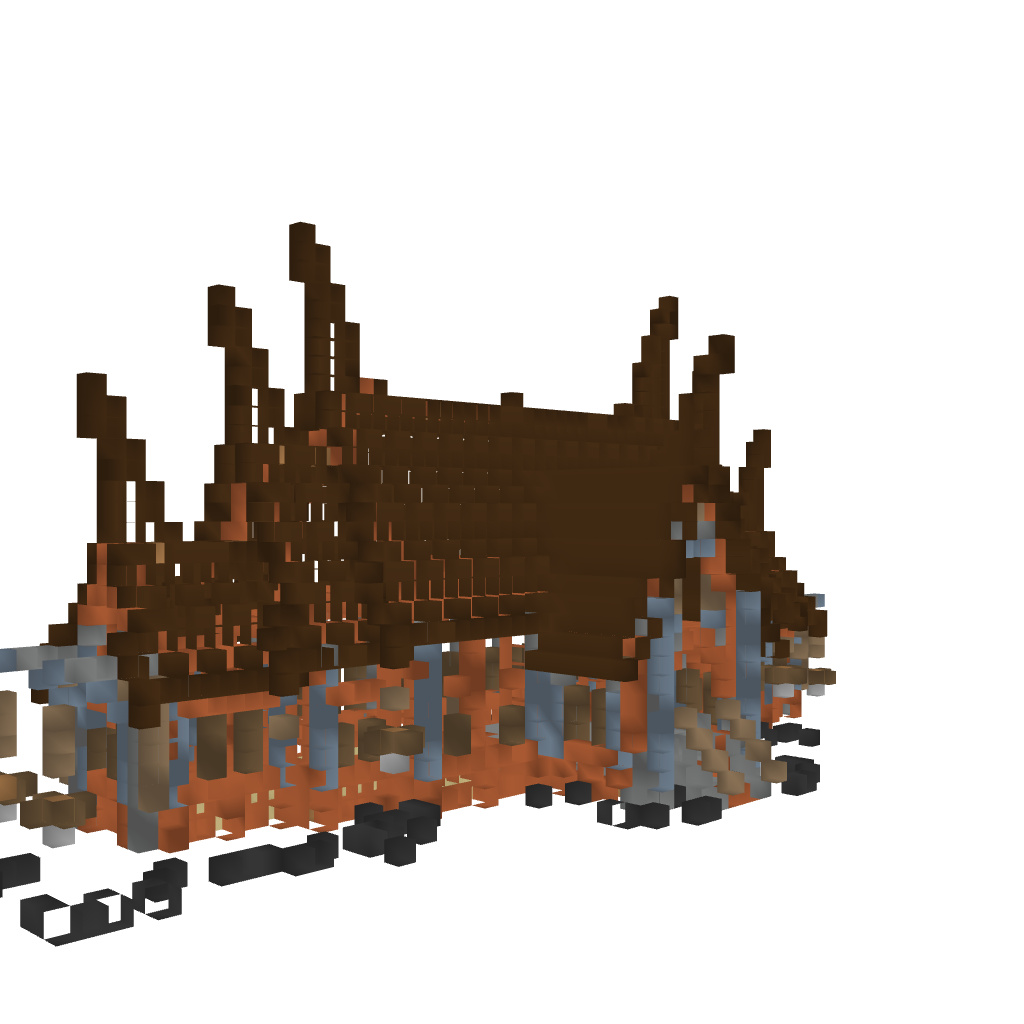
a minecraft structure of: Rumah Gadang